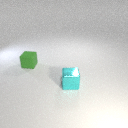
small green rubber cube to the left of small cyan metal cube